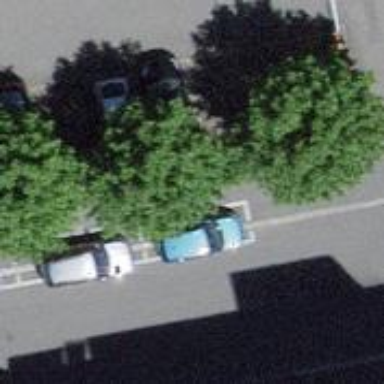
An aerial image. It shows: Urban tree with broadleaved leaves.